Question: I'm experiencing issues with the latest Android Studio update to 0.8.10. I opened my existing project and now all code references to my resources (values, dimens, images, etc) are not properly linked any more. See the example below.
# Example

# Steps i've tried so far
- - - - -
Im looking to see if anyone else has had these issues and if there is a possible workaround / fix.
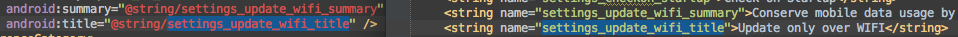
Answer: Looks like updating to the latest 'Canary' build (0.8.11) fixes these issues. Also updating to the latest android gradle plugin (0.12) helped too.